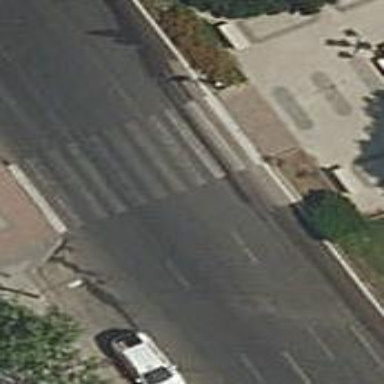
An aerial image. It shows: Zebra crossing on the road.